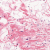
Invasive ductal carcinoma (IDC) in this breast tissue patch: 0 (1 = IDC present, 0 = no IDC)